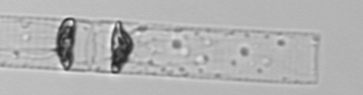
Label: Dactyliosolen_blavyanus